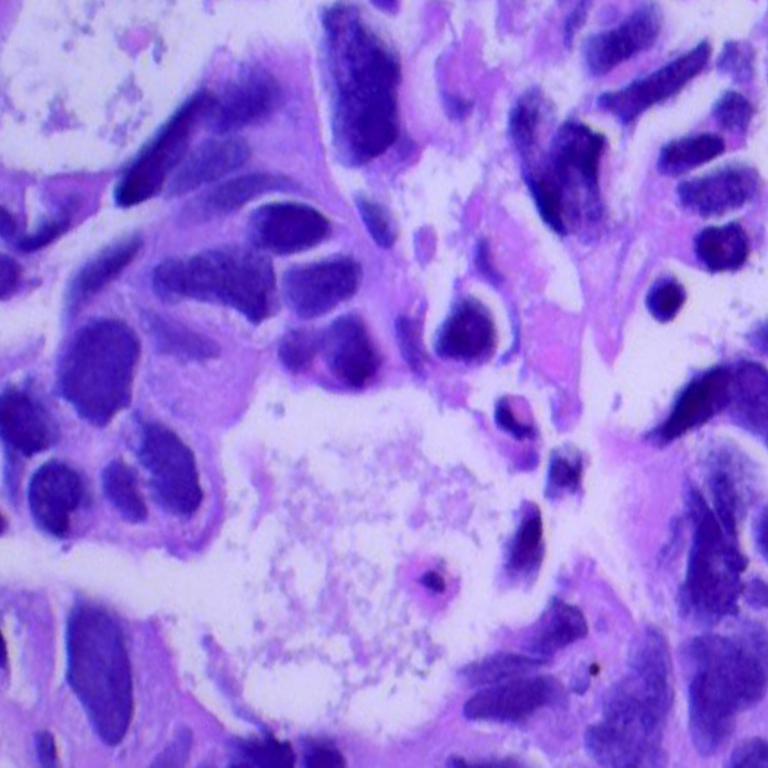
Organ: lung
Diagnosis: adenocarcinomas